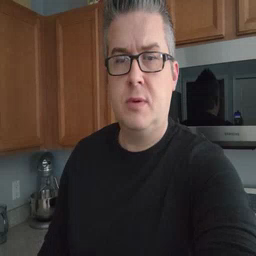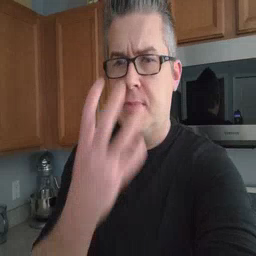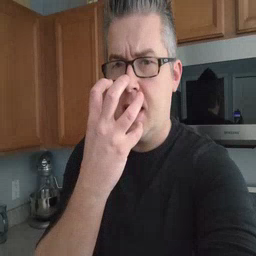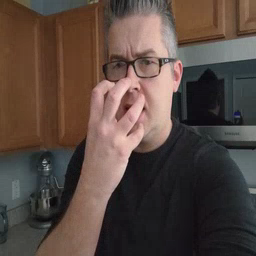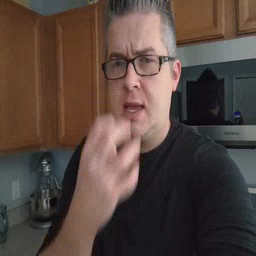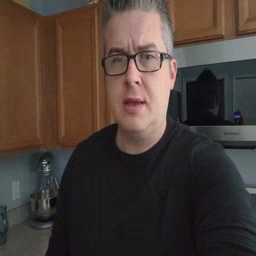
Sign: mad